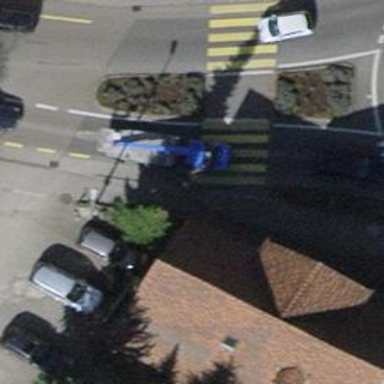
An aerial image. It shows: Marked zebra crossing with island in the middle.